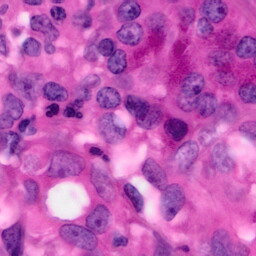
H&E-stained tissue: Pancreatic